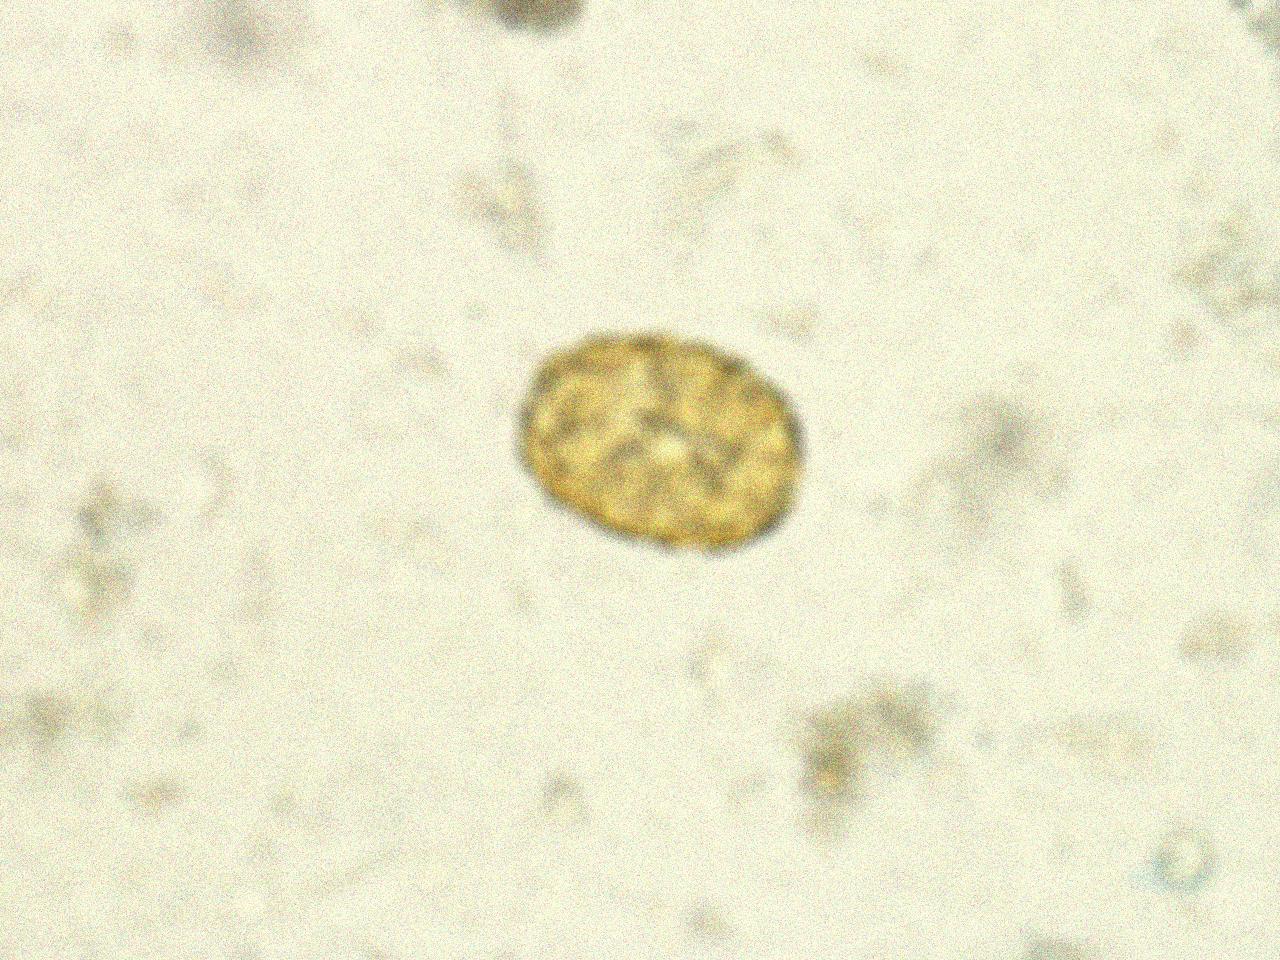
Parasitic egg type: Ascaris lumbricoides